Question: This is a diagram of a Rubik's Cube. Given an initial state (above), you can perform the standard 18 operations to find the minimum number of moves required to get the Rubik's Cube to the given state (below). We disregard isomorphism; we only ensure that the transformation is valid within the current view.
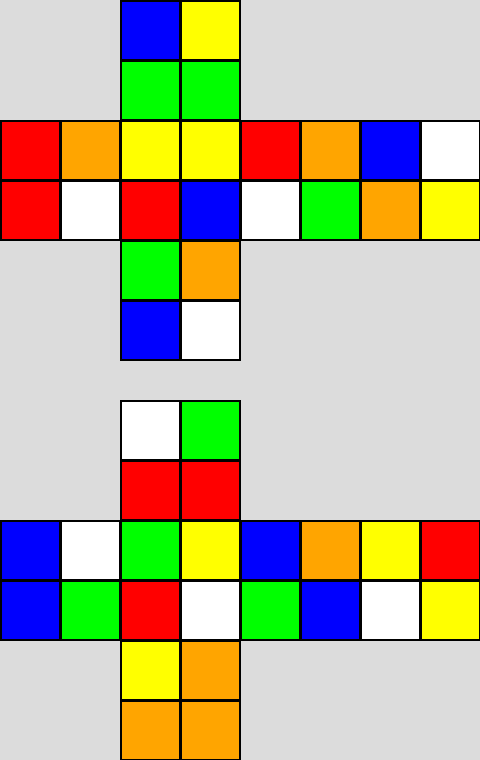
Answer: 4